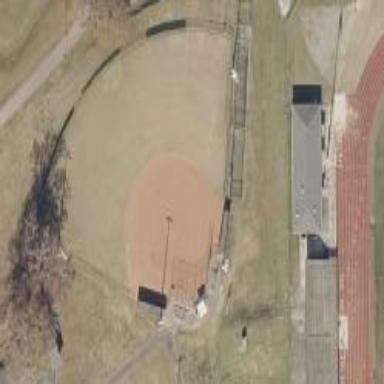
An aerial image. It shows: Softball pitch designated for baseball sports.